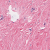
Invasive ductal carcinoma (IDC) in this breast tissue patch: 1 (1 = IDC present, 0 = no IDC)